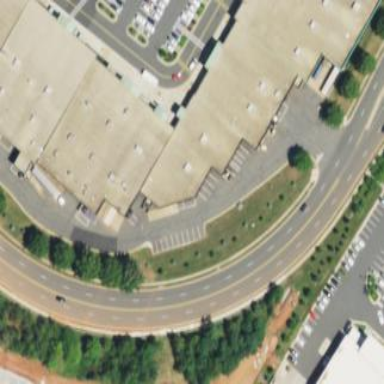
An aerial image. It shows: Retail building.